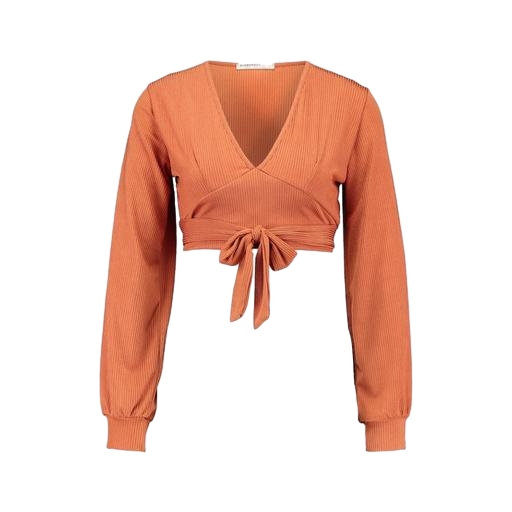
brown v-neck crop top, burnt orange top, her longsleeve top, white background